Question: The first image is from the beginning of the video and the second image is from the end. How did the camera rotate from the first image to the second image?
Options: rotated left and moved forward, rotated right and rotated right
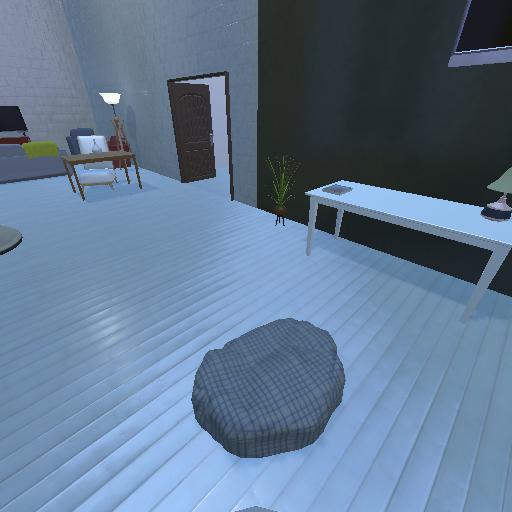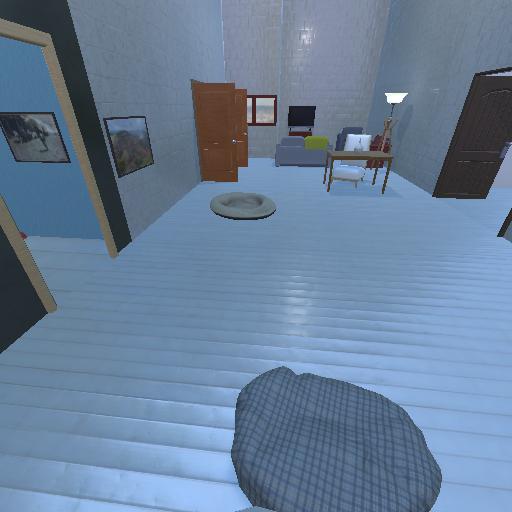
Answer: rotated left and moved forward